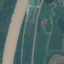
Label: River